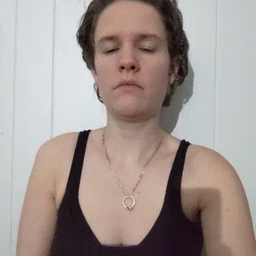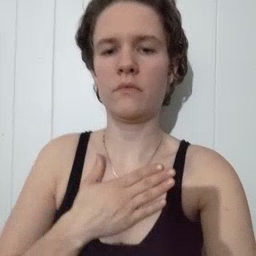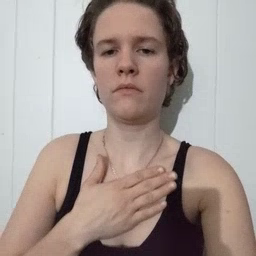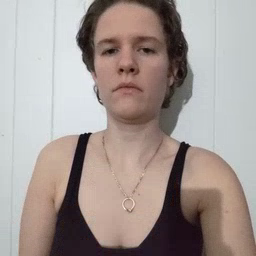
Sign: minemy